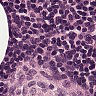
Metastatic tissue present: no